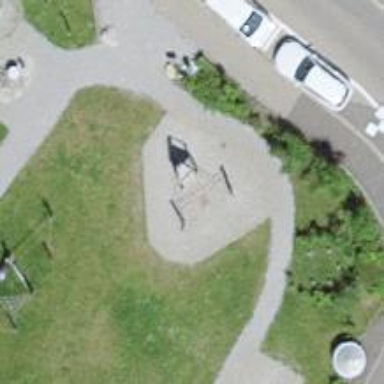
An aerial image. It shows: Beautiful fountain.